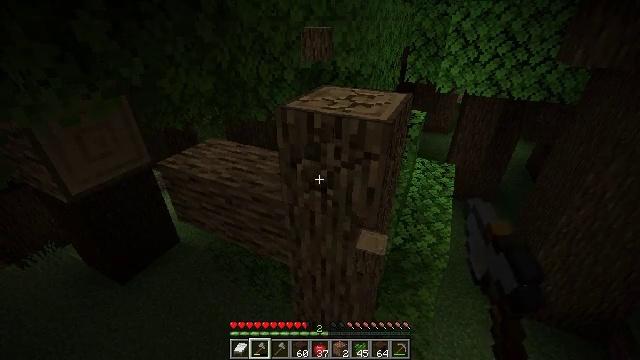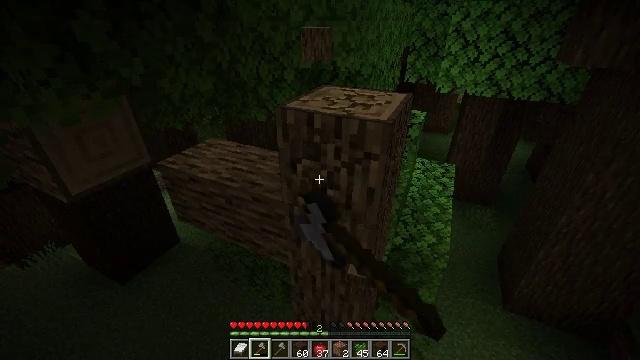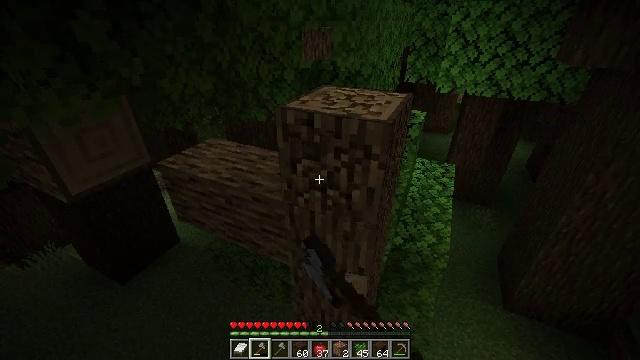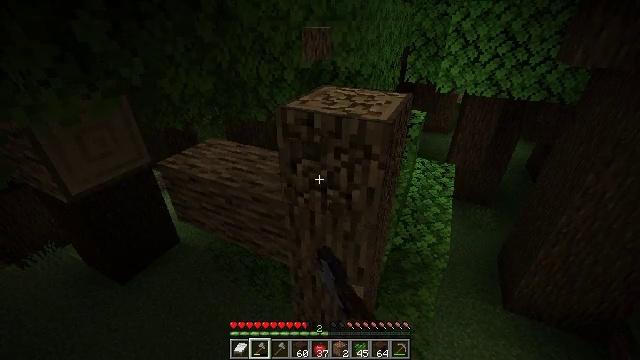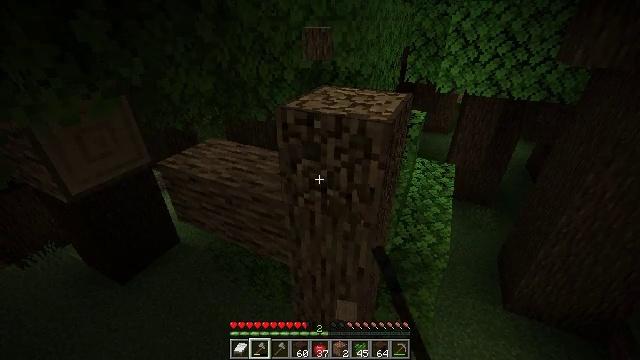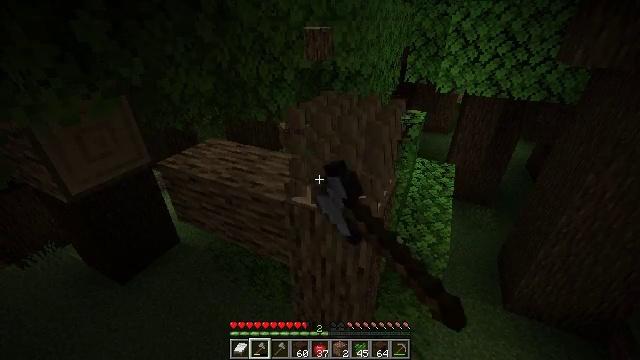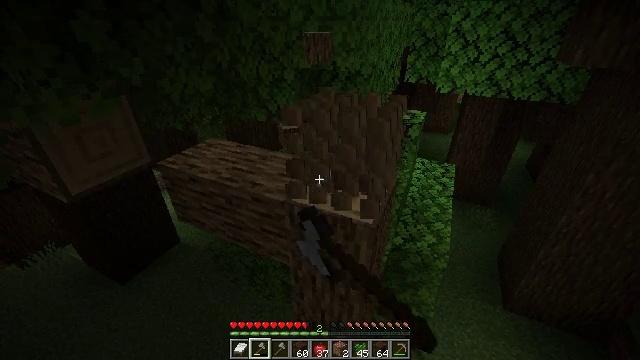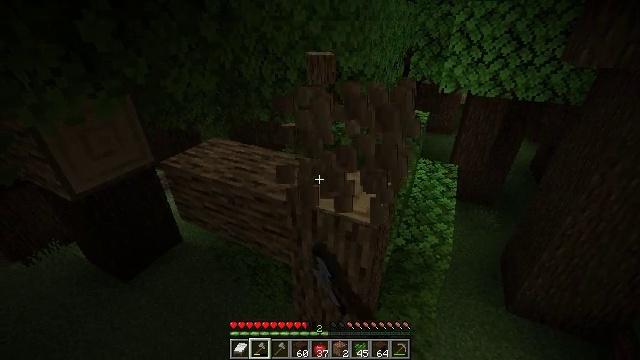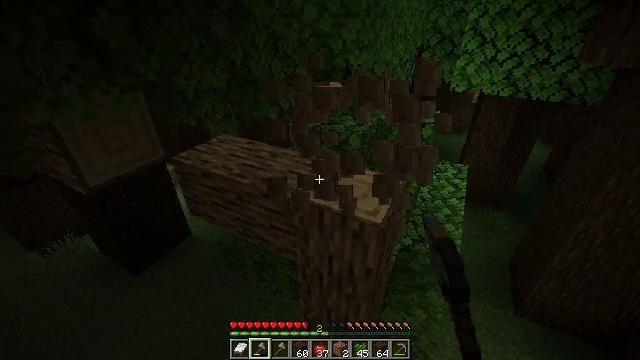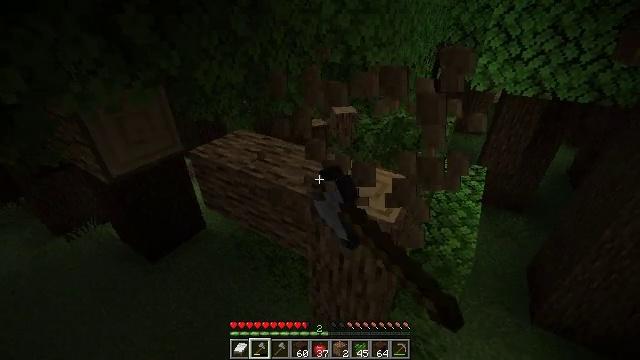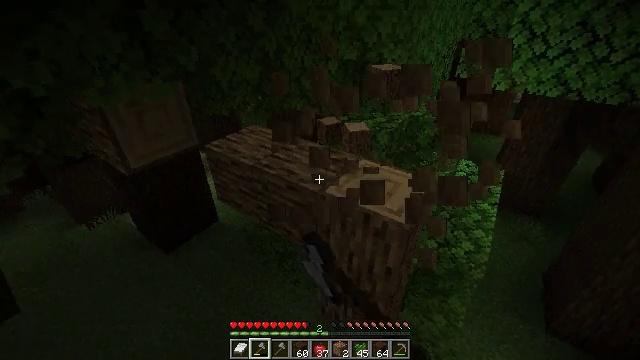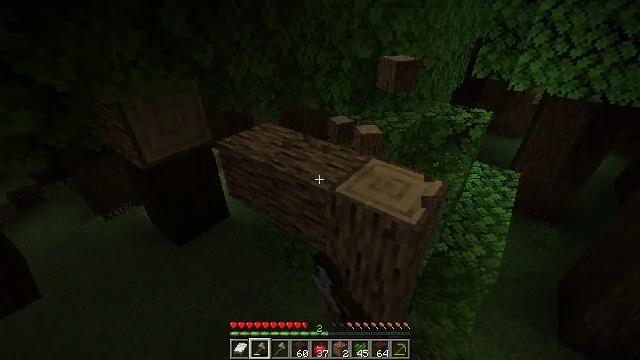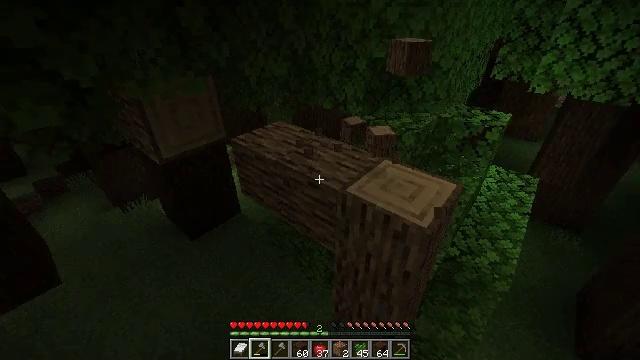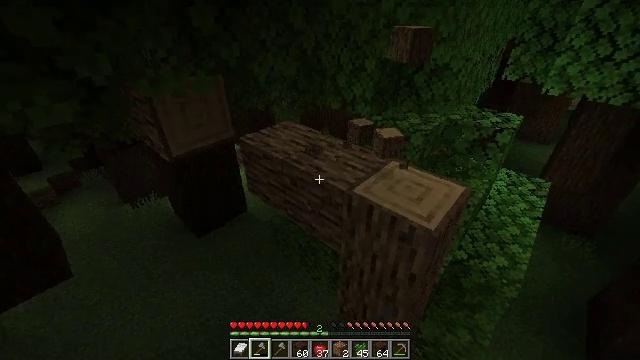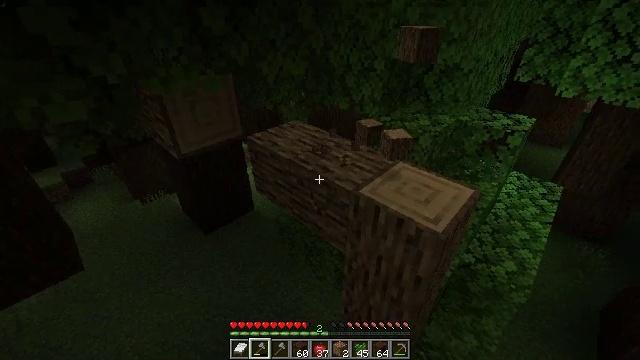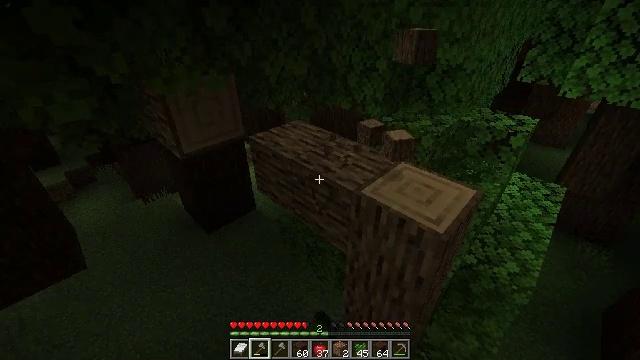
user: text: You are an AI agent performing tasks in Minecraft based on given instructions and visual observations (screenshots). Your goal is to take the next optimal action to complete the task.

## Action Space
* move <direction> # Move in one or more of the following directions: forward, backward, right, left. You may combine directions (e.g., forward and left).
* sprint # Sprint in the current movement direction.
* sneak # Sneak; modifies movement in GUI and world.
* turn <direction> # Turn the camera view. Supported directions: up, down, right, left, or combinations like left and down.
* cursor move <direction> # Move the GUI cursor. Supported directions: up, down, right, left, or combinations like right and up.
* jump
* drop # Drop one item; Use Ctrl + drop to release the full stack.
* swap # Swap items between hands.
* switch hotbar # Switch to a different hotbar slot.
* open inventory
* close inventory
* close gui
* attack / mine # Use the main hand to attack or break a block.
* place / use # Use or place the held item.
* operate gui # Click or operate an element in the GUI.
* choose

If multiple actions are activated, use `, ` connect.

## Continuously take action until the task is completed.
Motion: motion action
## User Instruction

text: Collect oak log for crafting.
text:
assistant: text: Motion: attack / mine
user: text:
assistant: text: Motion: attack / mine
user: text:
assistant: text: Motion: attack / mine
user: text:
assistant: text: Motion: attack / mine
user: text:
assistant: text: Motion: attack / mine
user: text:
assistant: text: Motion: attack / mine
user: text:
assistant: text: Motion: attack / mine
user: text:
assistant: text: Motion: turn left, attack / mine
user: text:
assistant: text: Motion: turn left, attack / mine
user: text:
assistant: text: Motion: turn left, attack / mine
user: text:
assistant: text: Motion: turn left, attack / mine
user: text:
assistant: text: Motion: turn left, attack / mine
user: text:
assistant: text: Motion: turn left, attack / mine
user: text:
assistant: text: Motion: turn left, attack / mine
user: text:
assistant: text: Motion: attack / mine
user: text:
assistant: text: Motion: attack / mine
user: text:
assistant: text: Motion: attack / mine
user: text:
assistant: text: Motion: attack / mine
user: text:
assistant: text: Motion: attack / mine
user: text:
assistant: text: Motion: attack / mine
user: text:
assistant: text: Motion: attack / mine
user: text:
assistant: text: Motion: attack / mine
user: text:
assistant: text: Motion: attack / mine
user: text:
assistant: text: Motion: attack / mine
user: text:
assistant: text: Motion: attack / mine
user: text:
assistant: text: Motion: attack / mine
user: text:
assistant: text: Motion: attack / mine
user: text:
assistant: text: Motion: attack / mine
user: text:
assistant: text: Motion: attack / mine
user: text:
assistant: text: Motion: attack / mine